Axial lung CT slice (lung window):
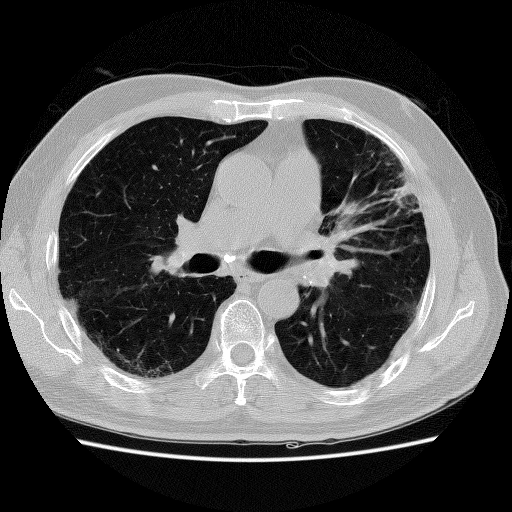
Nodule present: no